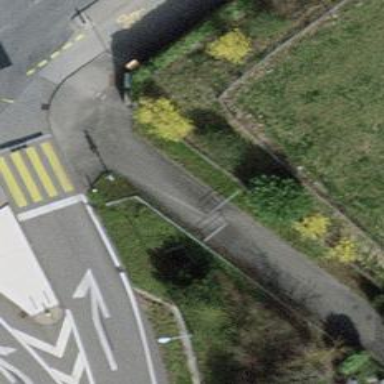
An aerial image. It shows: Cycle barrier.